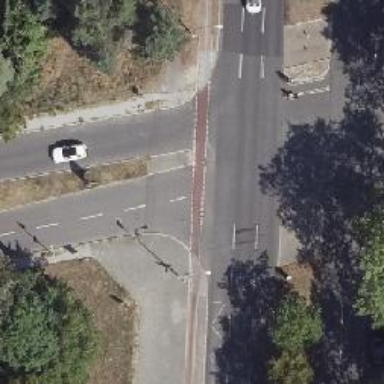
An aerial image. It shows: Unmarked road crossing.